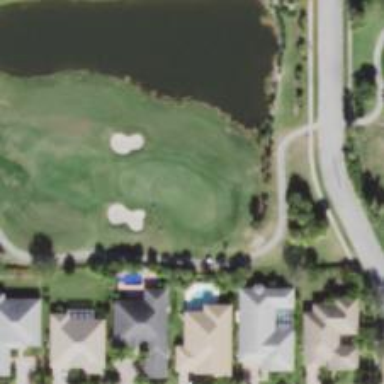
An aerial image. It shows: View of golf hole.